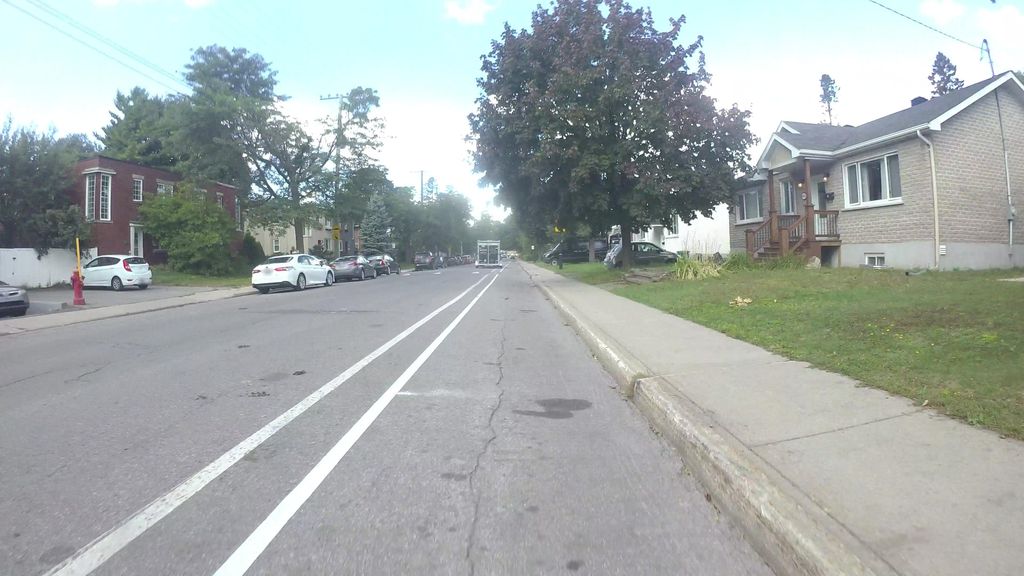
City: montreal